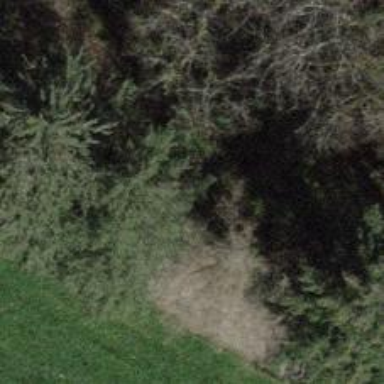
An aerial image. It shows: Unpaved path.